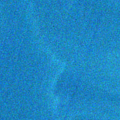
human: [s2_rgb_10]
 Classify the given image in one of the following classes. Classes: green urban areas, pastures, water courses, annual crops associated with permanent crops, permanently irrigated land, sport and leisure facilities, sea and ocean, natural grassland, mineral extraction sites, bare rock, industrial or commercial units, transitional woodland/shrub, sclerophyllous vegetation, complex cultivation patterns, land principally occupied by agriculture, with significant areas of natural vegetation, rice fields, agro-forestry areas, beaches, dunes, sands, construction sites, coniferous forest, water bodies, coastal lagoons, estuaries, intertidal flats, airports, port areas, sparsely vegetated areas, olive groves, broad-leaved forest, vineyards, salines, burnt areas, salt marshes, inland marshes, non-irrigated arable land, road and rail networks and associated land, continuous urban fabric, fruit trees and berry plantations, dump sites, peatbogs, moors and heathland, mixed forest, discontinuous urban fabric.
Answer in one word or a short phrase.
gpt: sea and ocean